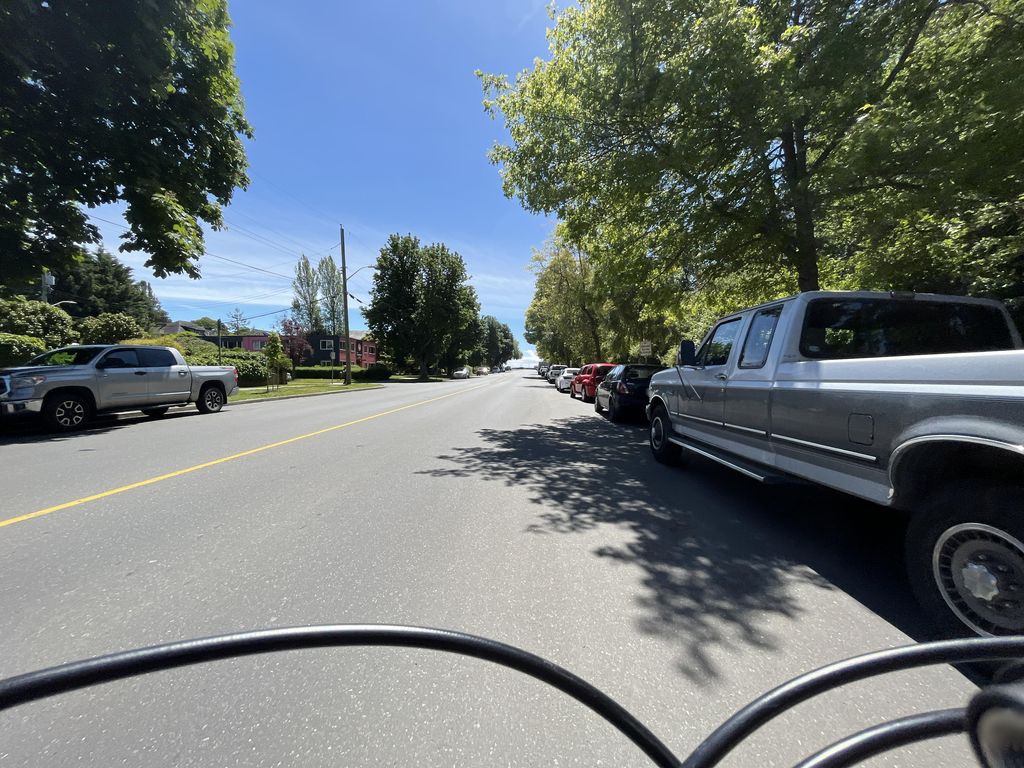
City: victoria